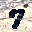
Label: 7